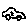
Label: car